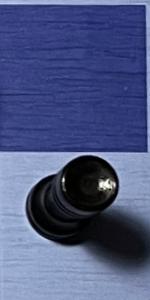
Label: Rook_Black